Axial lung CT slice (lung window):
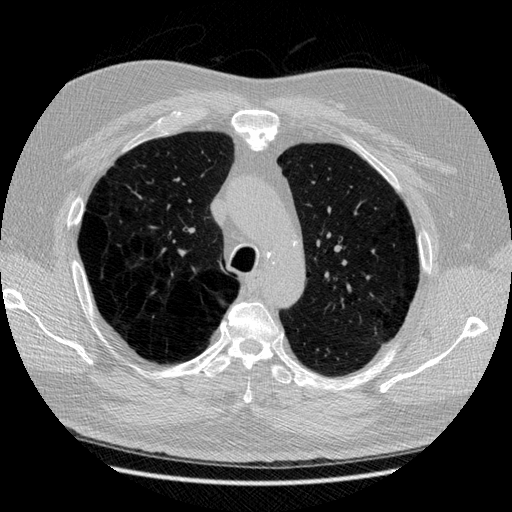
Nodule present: no